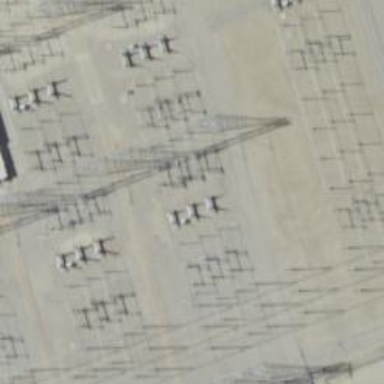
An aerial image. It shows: Switch used for power control.